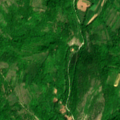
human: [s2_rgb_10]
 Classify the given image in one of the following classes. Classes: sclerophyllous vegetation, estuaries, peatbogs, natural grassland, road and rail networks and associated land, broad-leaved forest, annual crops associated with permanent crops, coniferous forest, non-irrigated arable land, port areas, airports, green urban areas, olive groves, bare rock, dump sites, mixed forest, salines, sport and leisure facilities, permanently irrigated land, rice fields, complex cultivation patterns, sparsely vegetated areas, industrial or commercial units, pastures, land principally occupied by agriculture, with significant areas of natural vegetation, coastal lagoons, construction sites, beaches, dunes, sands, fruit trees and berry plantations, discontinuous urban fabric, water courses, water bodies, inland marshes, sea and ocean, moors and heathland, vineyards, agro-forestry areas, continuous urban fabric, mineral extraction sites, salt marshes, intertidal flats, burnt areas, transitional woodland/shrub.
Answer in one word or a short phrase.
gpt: complex cultivation patterns, land principally occupied by agriculture, with significant areas of natural vegetation, broad-leaved forest, transitional woodland/shrub